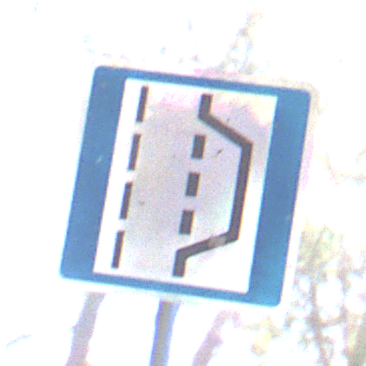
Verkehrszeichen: NothalteUndPannenbucht
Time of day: MorningAfternoon
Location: Outdoor (Nature)
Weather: Clear
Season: Winter
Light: Natural